Question: I have implemented the <URL> using JavaScript & CSS animations/transitions.

However, there's one thing that's still eluding me.
I wish, that once the action menu is displayed fully and the user clicks anywhere outside of the action menu (labelled 3 in the figure), the menu should retract and the original item displayed (labelled 1 in the figure).
In a desktop application, one could "capture focus" and perform the transition back to (1) in 'lostfocus'.
What is the JS equivalent of 'lostfocus' event. I see an 'onfocus' and 'onblur' event, but from what I read it's really meant for things that need focus; like input, textarea, etc.
How else could I catch that event I'm interested in, other than putting some code in the 'touchend' of every other element in the page and forcing the retraction of open actions explicitly?
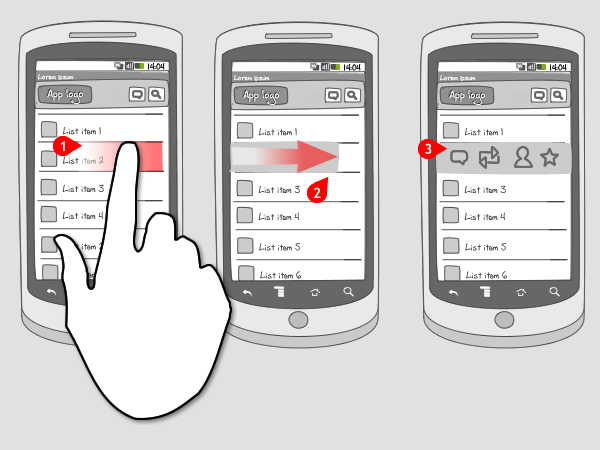
Answer: I think you gave the answer yourself. 'focus' and 'blur' are the events to be used for this and they are exclusively meant for input elements, as you can see here [1].
I'm even trigger the 'focus' event manually in a layer use case: A layer opens and I want to capture the keypress of 'ESC' to close the layer. For this I need to set the focus on the layer as my event handler would not fire otherwise.
To capture the click outside you just need to register for 'pointerUp' or 'click' events on an element that spans the whole screen (it must really cover the whole screen like the 'body' element). Because of the event bubbling the handler will fire as long as nothing else captured and cancelled it.
<URL>